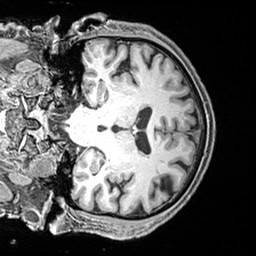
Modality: T1w
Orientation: coronal
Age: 52
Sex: male
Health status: healthy
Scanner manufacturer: siemens
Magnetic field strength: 3 T
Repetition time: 2.4 s
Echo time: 0.00217 s